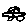
Label: car